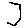
Label: hexagon